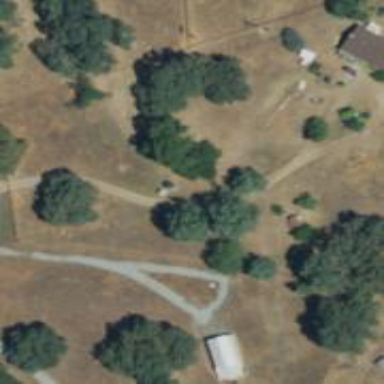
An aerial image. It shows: Driveway leading to service road.